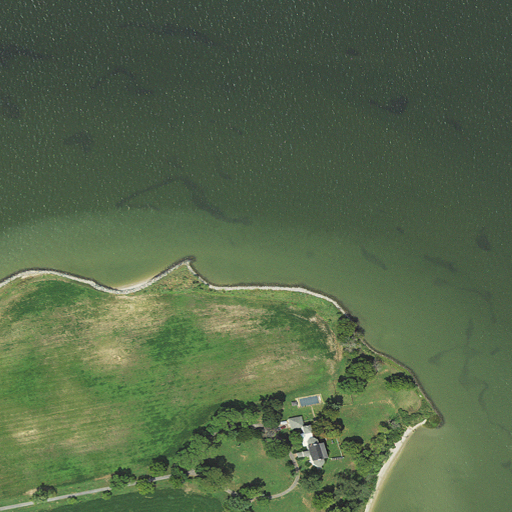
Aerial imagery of cape in Maryland named Castle Haven Point containing open water, cultivated crops, barren land, grassland, and low intensity development